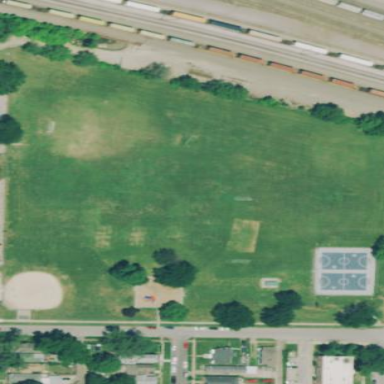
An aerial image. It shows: Soccer pitch for outdoor sports and leisure activities.